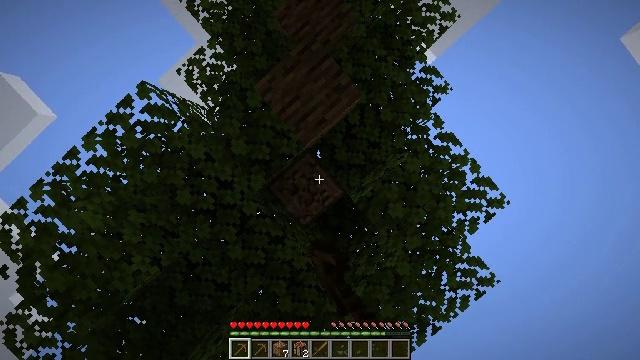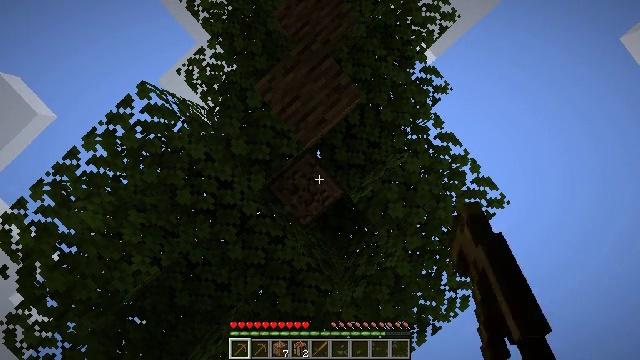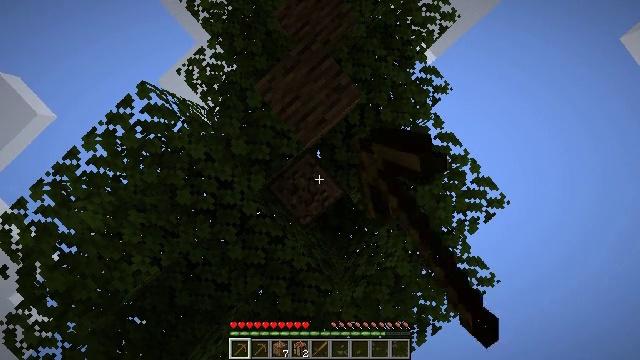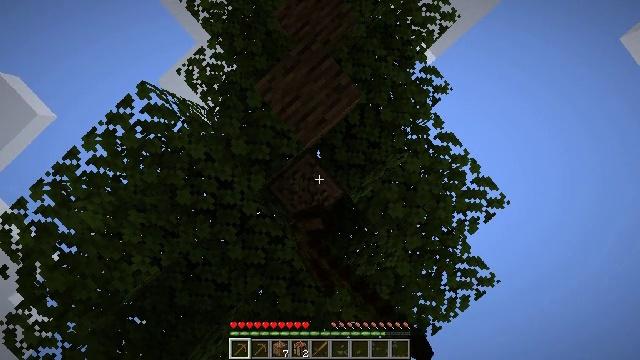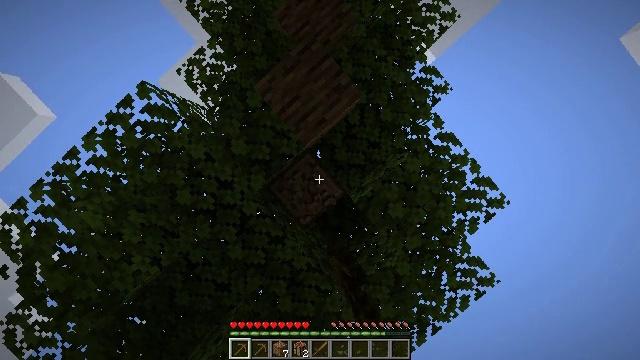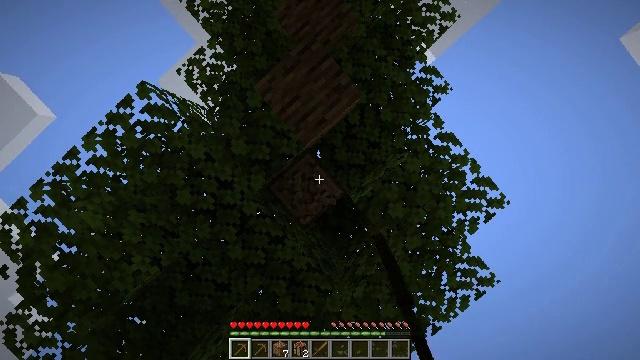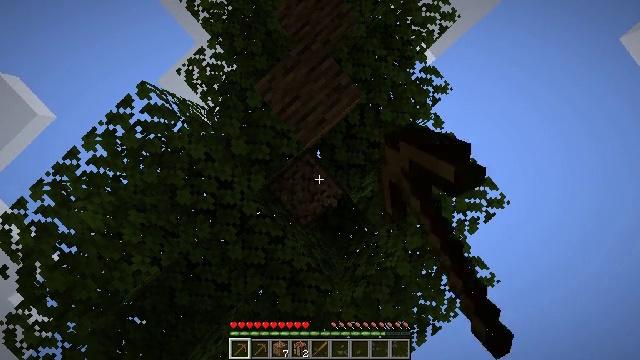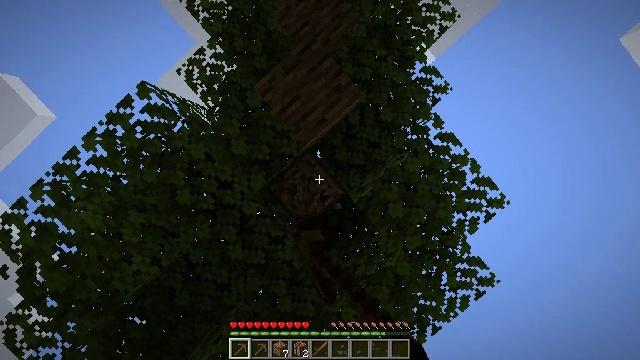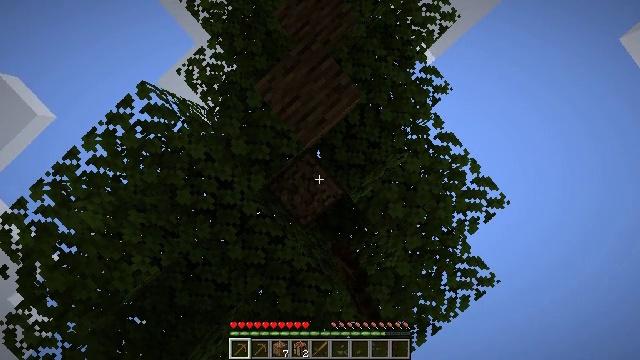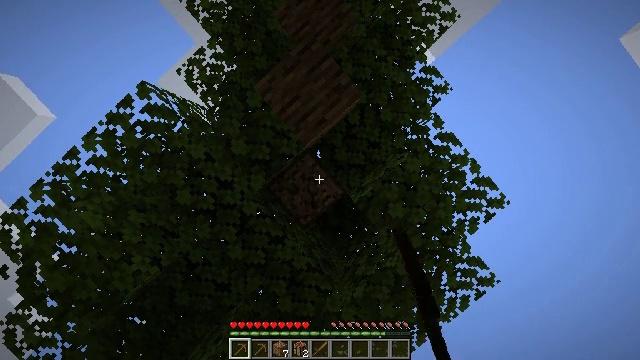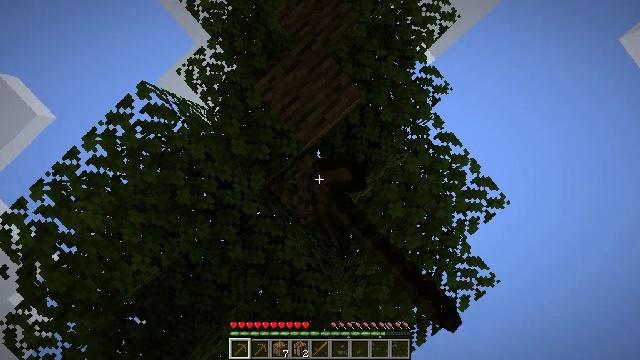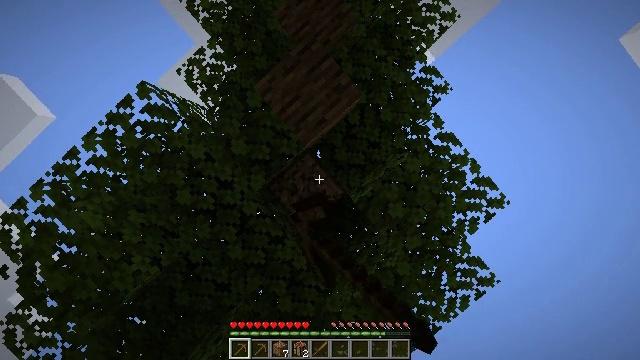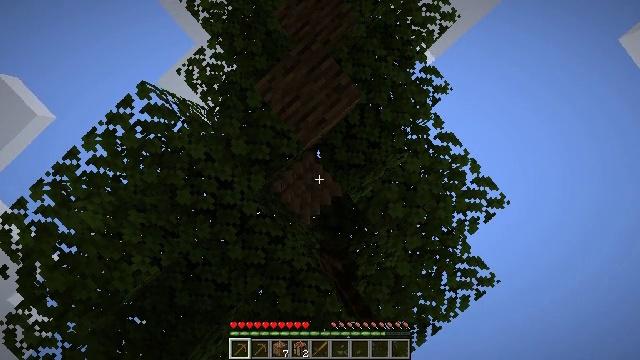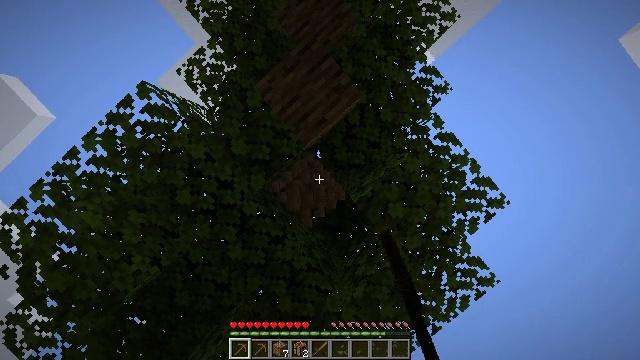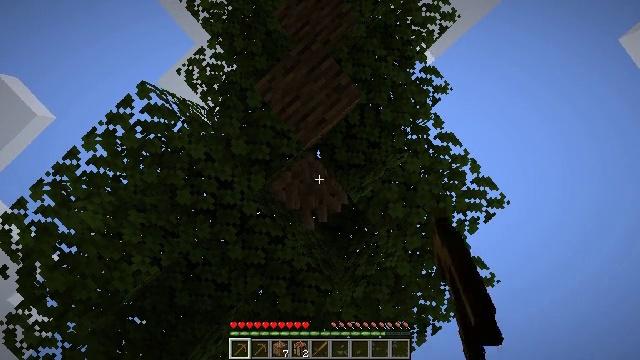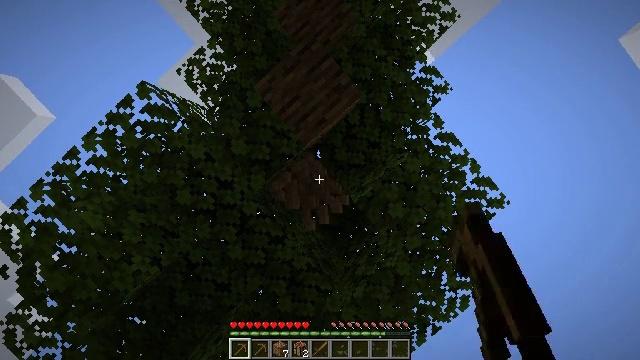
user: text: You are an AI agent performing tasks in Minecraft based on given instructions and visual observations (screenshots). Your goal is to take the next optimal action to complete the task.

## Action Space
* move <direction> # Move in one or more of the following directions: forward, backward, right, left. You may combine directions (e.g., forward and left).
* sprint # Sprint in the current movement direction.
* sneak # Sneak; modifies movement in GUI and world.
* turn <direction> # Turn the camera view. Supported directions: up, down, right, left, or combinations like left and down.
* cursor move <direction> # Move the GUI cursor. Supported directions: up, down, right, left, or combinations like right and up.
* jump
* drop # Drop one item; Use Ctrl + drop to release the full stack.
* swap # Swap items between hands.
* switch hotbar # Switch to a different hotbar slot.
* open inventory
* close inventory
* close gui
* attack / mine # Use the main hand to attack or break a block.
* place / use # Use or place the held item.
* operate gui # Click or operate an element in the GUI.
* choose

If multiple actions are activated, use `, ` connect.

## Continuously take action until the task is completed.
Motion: motion action
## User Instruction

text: Gather oak logs from trees.
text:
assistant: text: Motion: attack / mine
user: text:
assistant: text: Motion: attack / mine
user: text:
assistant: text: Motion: attack / mine
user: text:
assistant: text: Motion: attack / mine
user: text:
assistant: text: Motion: attack / mine
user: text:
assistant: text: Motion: attack / mine
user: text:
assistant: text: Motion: attack / mine
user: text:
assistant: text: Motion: attack / mine
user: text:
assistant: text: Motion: attack / mine
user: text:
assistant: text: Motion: attack / mine
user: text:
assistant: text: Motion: attack / mine
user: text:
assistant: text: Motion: attack / mine
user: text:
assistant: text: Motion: attack / mine
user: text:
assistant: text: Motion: attack / mine
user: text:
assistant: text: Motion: attack / mine
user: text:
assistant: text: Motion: attack / mine
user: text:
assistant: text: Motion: attack / mine
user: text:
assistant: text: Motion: attack / mine